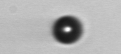
Label: bead